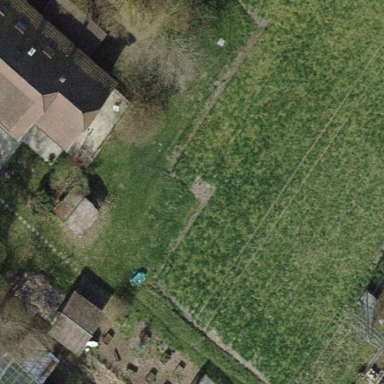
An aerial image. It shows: Greenhouse.